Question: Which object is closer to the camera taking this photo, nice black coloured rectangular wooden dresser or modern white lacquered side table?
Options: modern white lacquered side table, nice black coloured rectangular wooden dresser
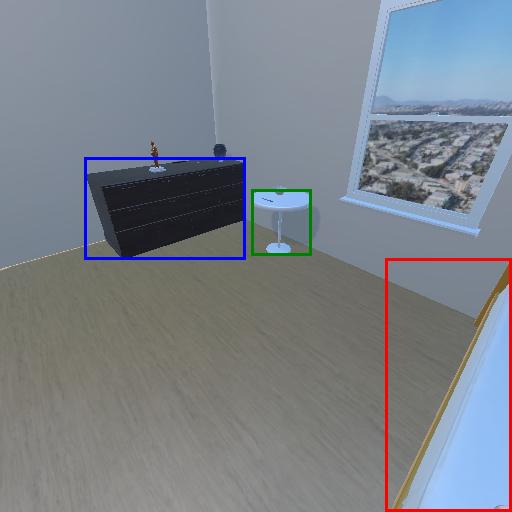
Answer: modern white lacquered side table